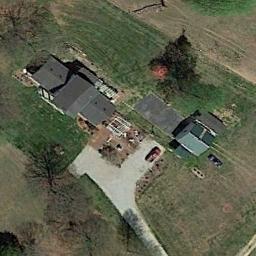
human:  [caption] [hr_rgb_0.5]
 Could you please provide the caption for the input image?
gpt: The room is surrounded by trees .

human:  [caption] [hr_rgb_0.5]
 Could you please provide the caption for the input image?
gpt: There are several houses of various sizes in the sparse residential area, Surrounded by farmland and a road .

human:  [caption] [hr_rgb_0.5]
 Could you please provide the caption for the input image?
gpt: There are several buildings of different shapes and sizes in the sparse residential .

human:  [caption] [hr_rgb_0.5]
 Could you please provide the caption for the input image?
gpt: The sparse residential is on the grass next to the bare land and a road .

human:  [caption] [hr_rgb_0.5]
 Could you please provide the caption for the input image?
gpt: A sparse residential area with a black building and a green building .